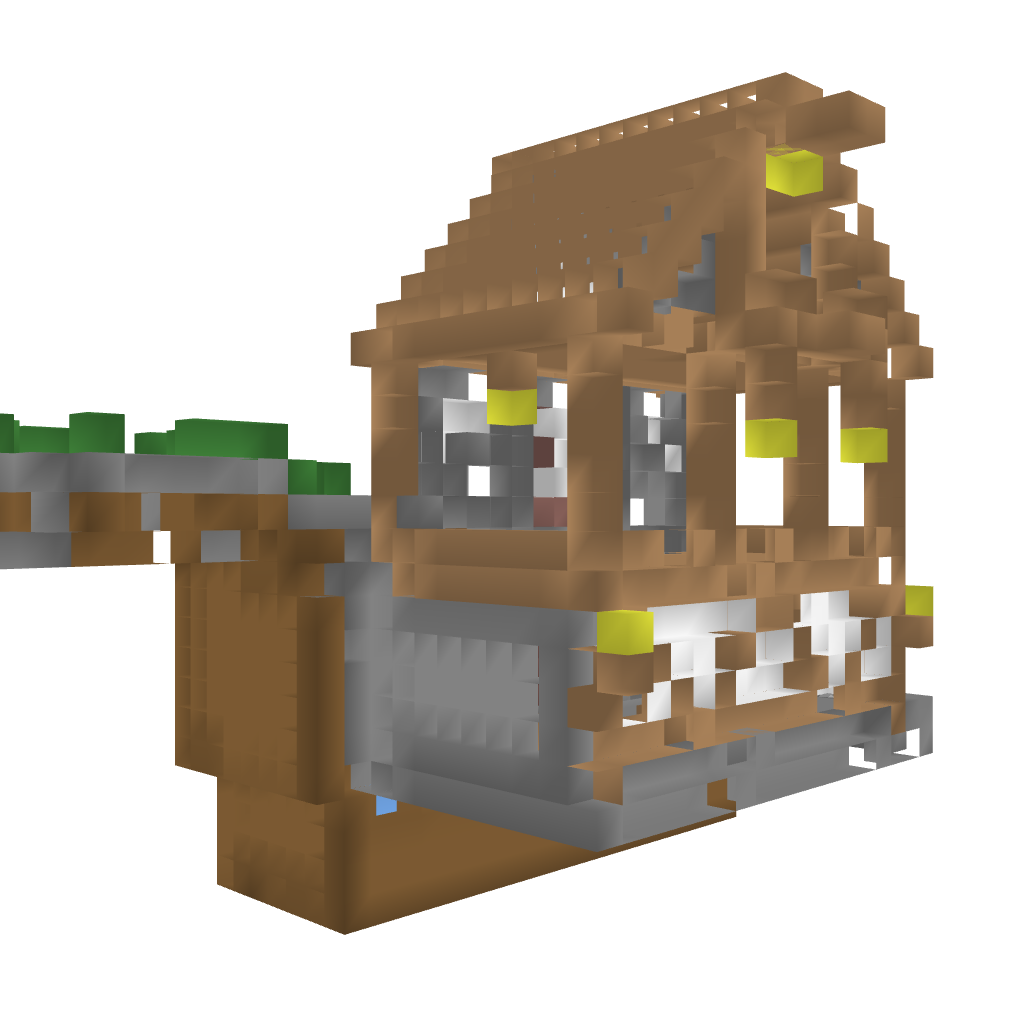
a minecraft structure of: Medieval water mill bad low quality